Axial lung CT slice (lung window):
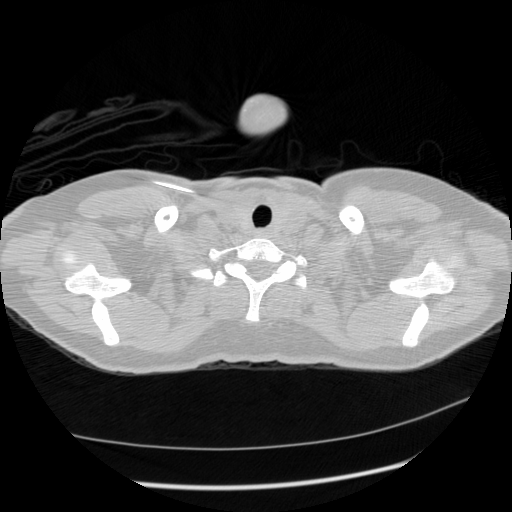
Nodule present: no